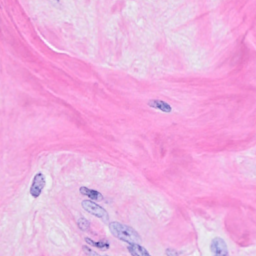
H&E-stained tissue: Breast